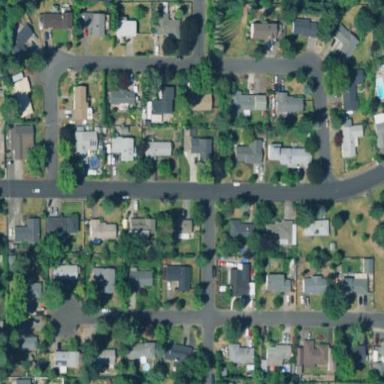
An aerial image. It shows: Residential area composed of single-family homes.